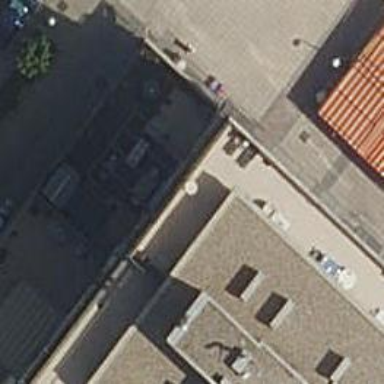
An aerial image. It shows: Café.